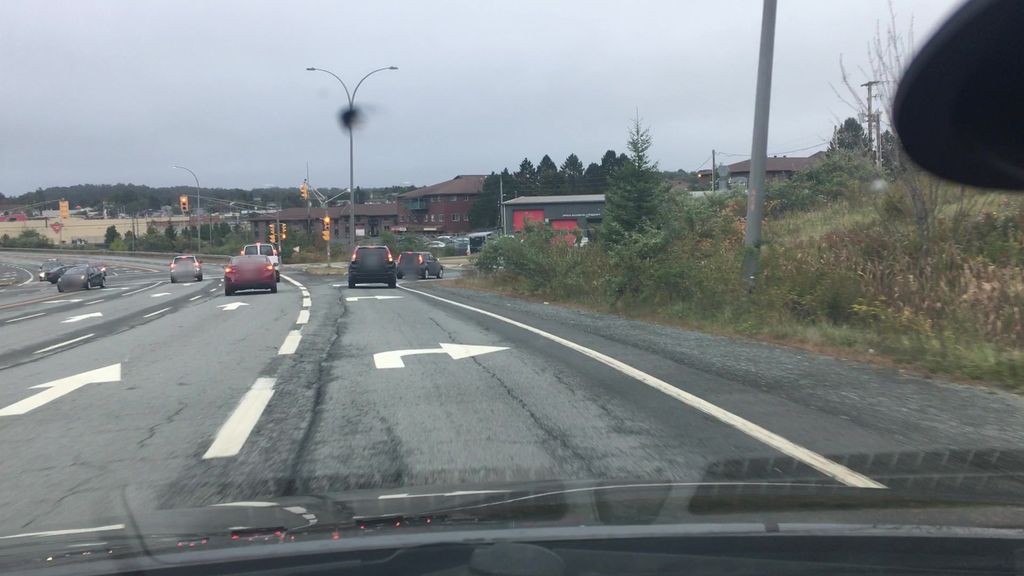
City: halifax